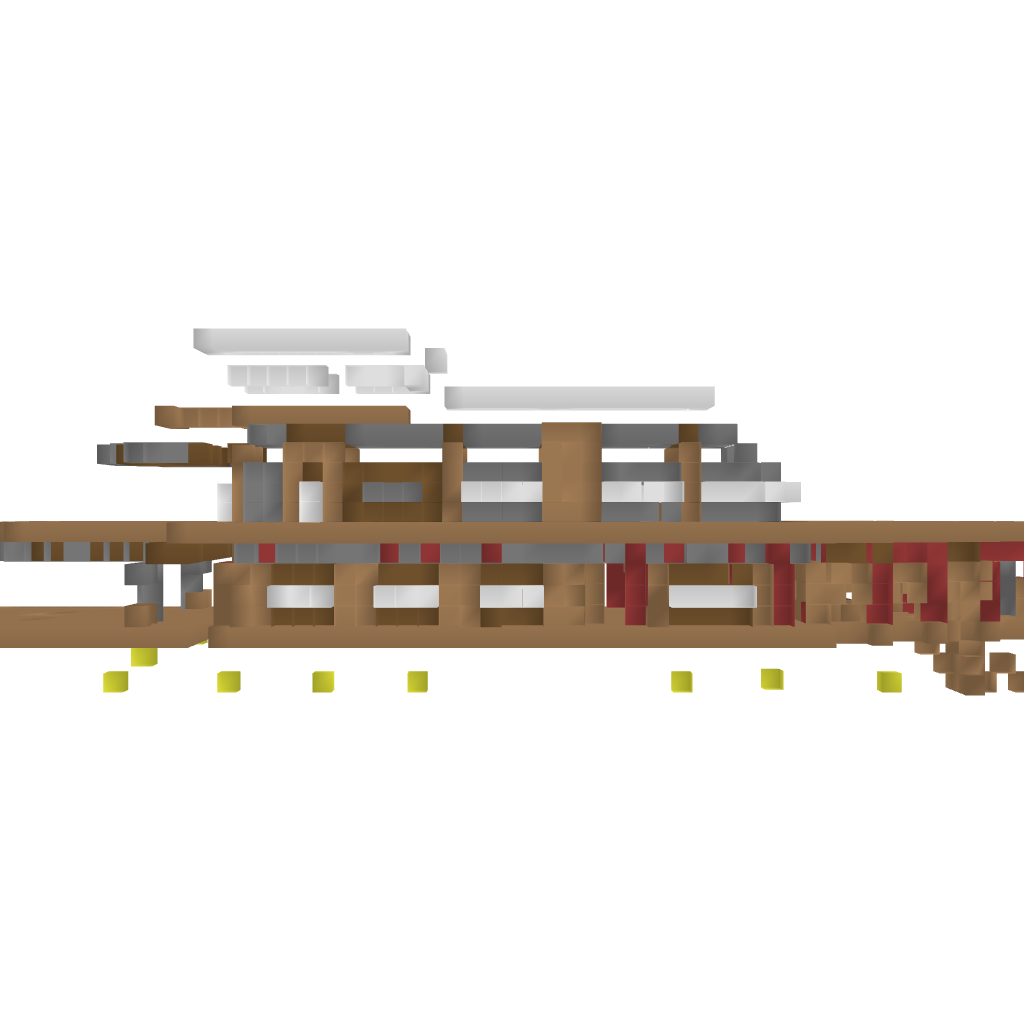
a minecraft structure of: Yacht (w/o water) bad low quality